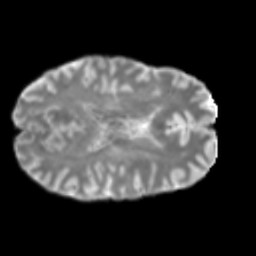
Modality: T2w
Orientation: axial
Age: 46
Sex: male
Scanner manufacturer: siemens
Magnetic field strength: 3 T
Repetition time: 5 s
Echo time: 0.092 s